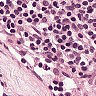
Metastatic tissue present: no